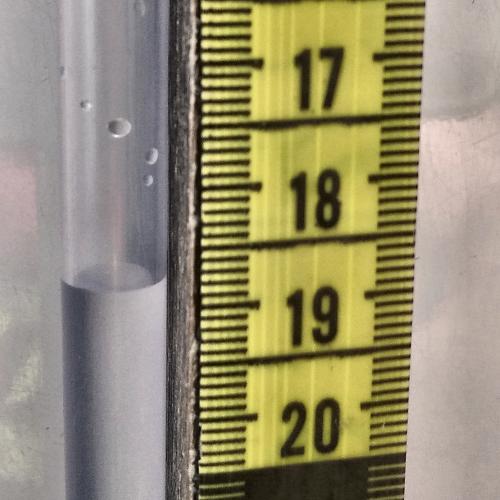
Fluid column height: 18.8 cm